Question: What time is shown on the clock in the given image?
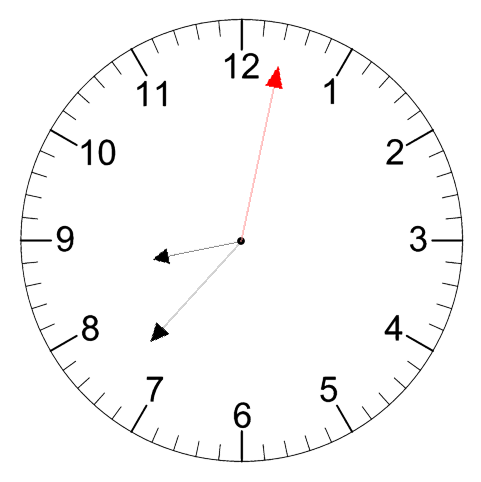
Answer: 08:37:02